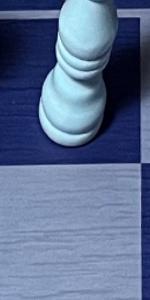
Label: Empty